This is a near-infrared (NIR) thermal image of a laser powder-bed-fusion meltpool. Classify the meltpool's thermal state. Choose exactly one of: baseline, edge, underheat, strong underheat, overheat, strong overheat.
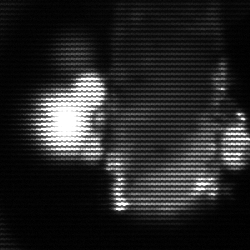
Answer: strong underheat